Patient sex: M
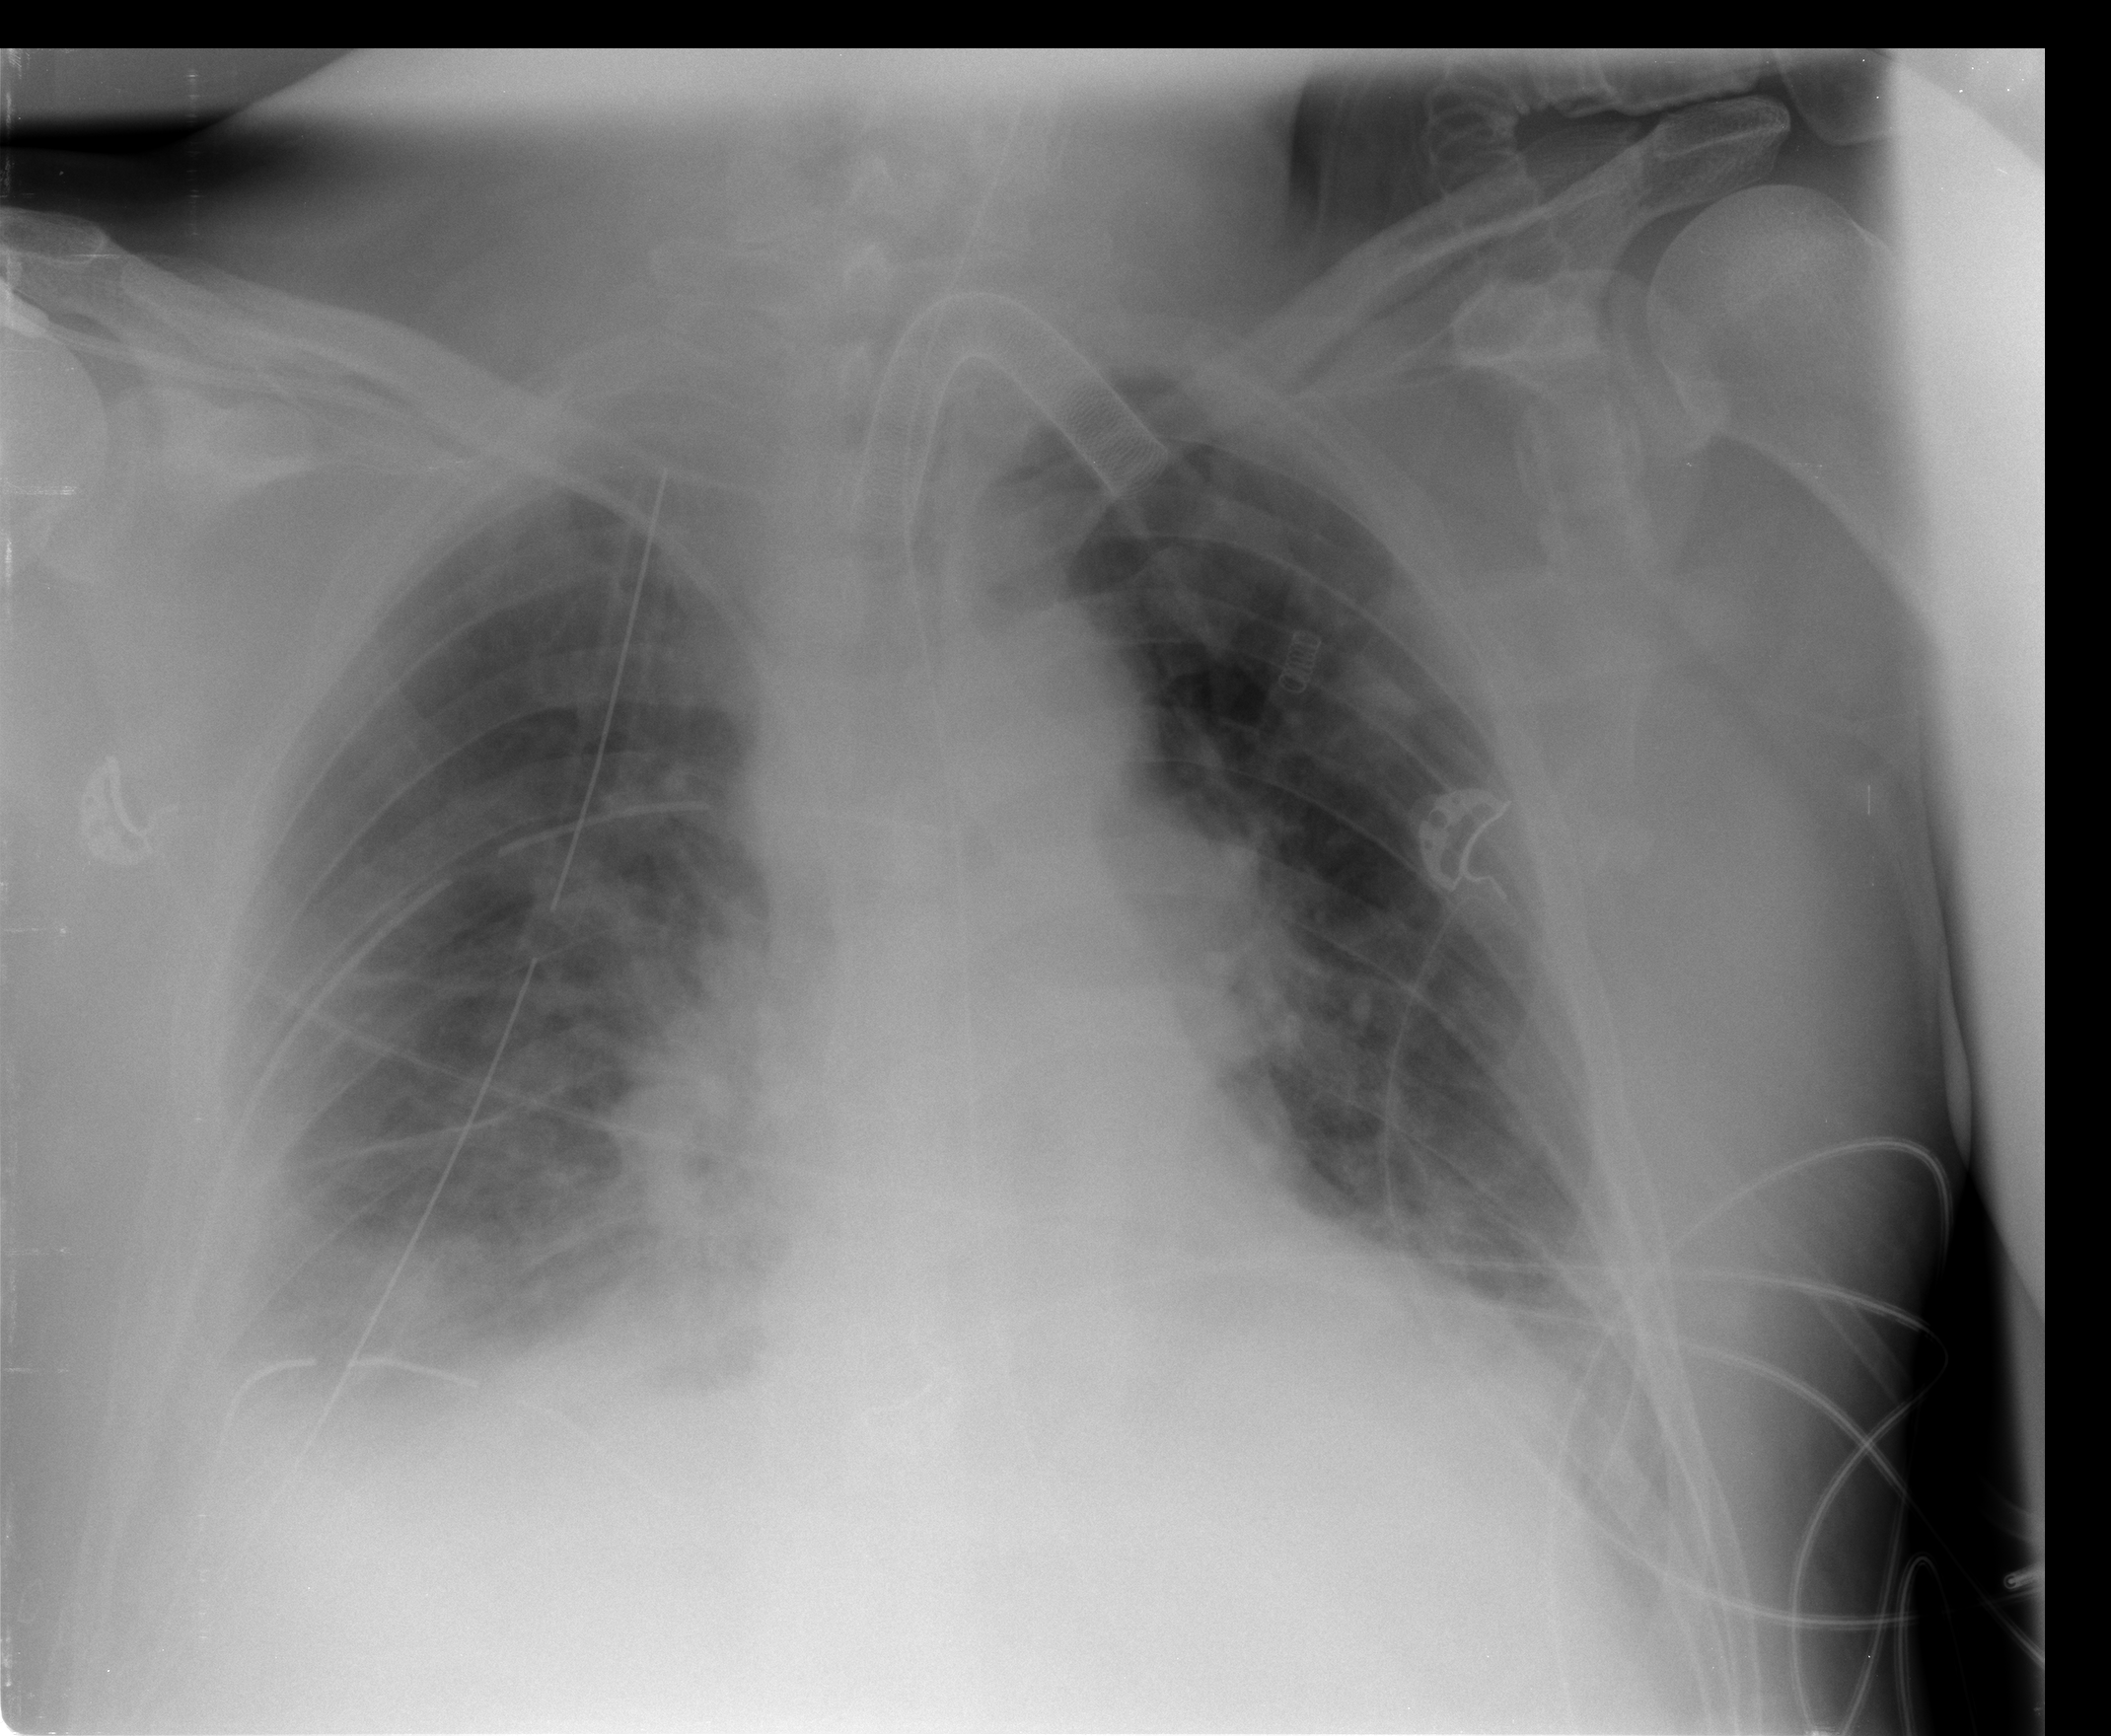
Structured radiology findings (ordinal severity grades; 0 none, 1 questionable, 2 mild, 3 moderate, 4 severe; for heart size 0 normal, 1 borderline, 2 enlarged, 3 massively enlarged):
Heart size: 0
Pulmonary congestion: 2
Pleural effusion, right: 2
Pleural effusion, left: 2
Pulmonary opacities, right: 2
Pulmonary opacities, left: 2
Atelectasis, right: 2
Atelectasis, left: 2